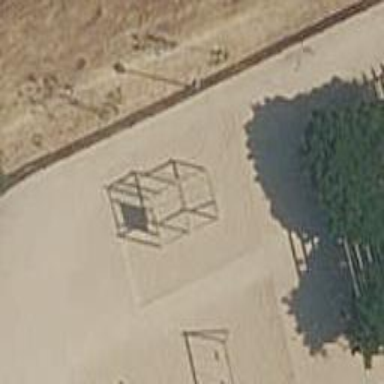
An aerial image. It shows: Playground area for leisure land.